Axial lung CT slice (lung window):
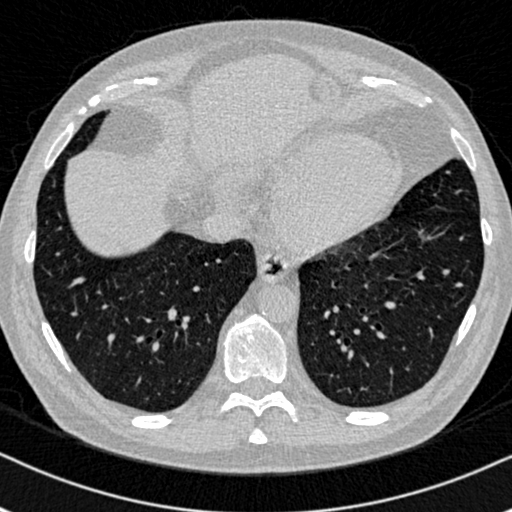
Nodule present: no